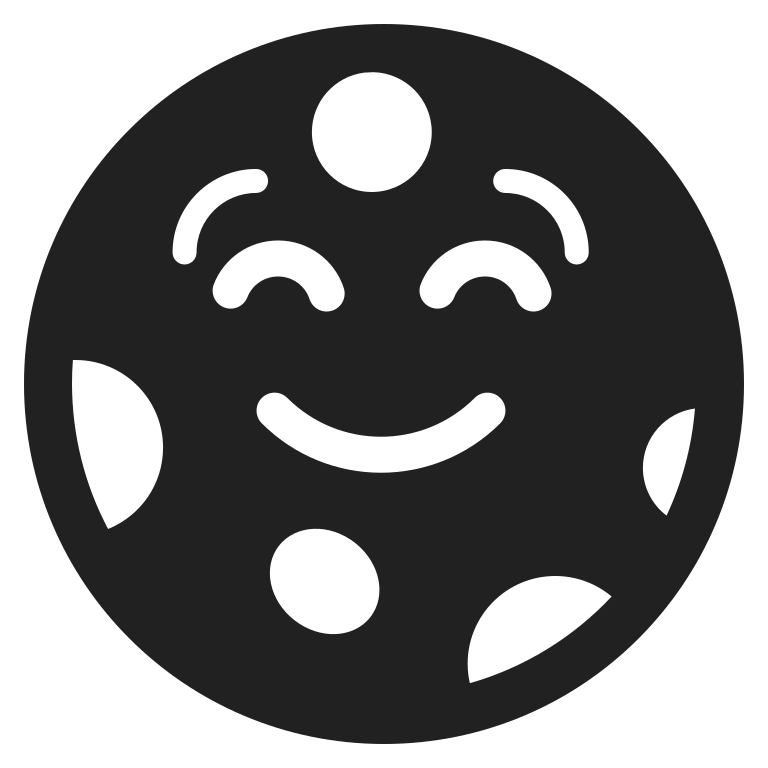
new moon face high contrast